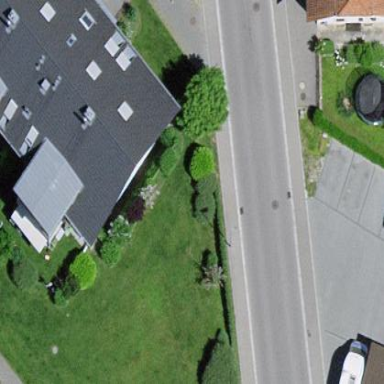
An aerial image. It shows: Gabled roof apartments building.